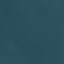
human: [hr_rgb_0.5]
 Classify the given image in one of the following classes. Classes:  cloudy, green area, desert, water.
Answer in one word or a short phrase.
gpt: water